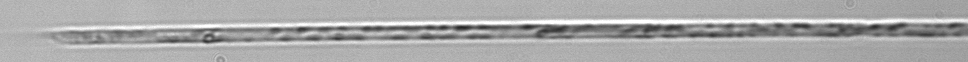
Label: Rhizosolenia